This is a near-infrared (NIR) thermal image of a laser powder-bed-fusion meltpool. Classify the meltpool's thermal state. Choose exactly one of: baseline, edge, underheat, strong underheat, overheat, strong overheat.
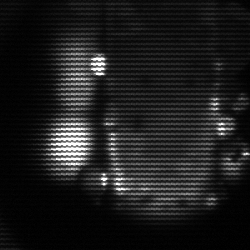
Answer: strong underheat